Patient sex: M
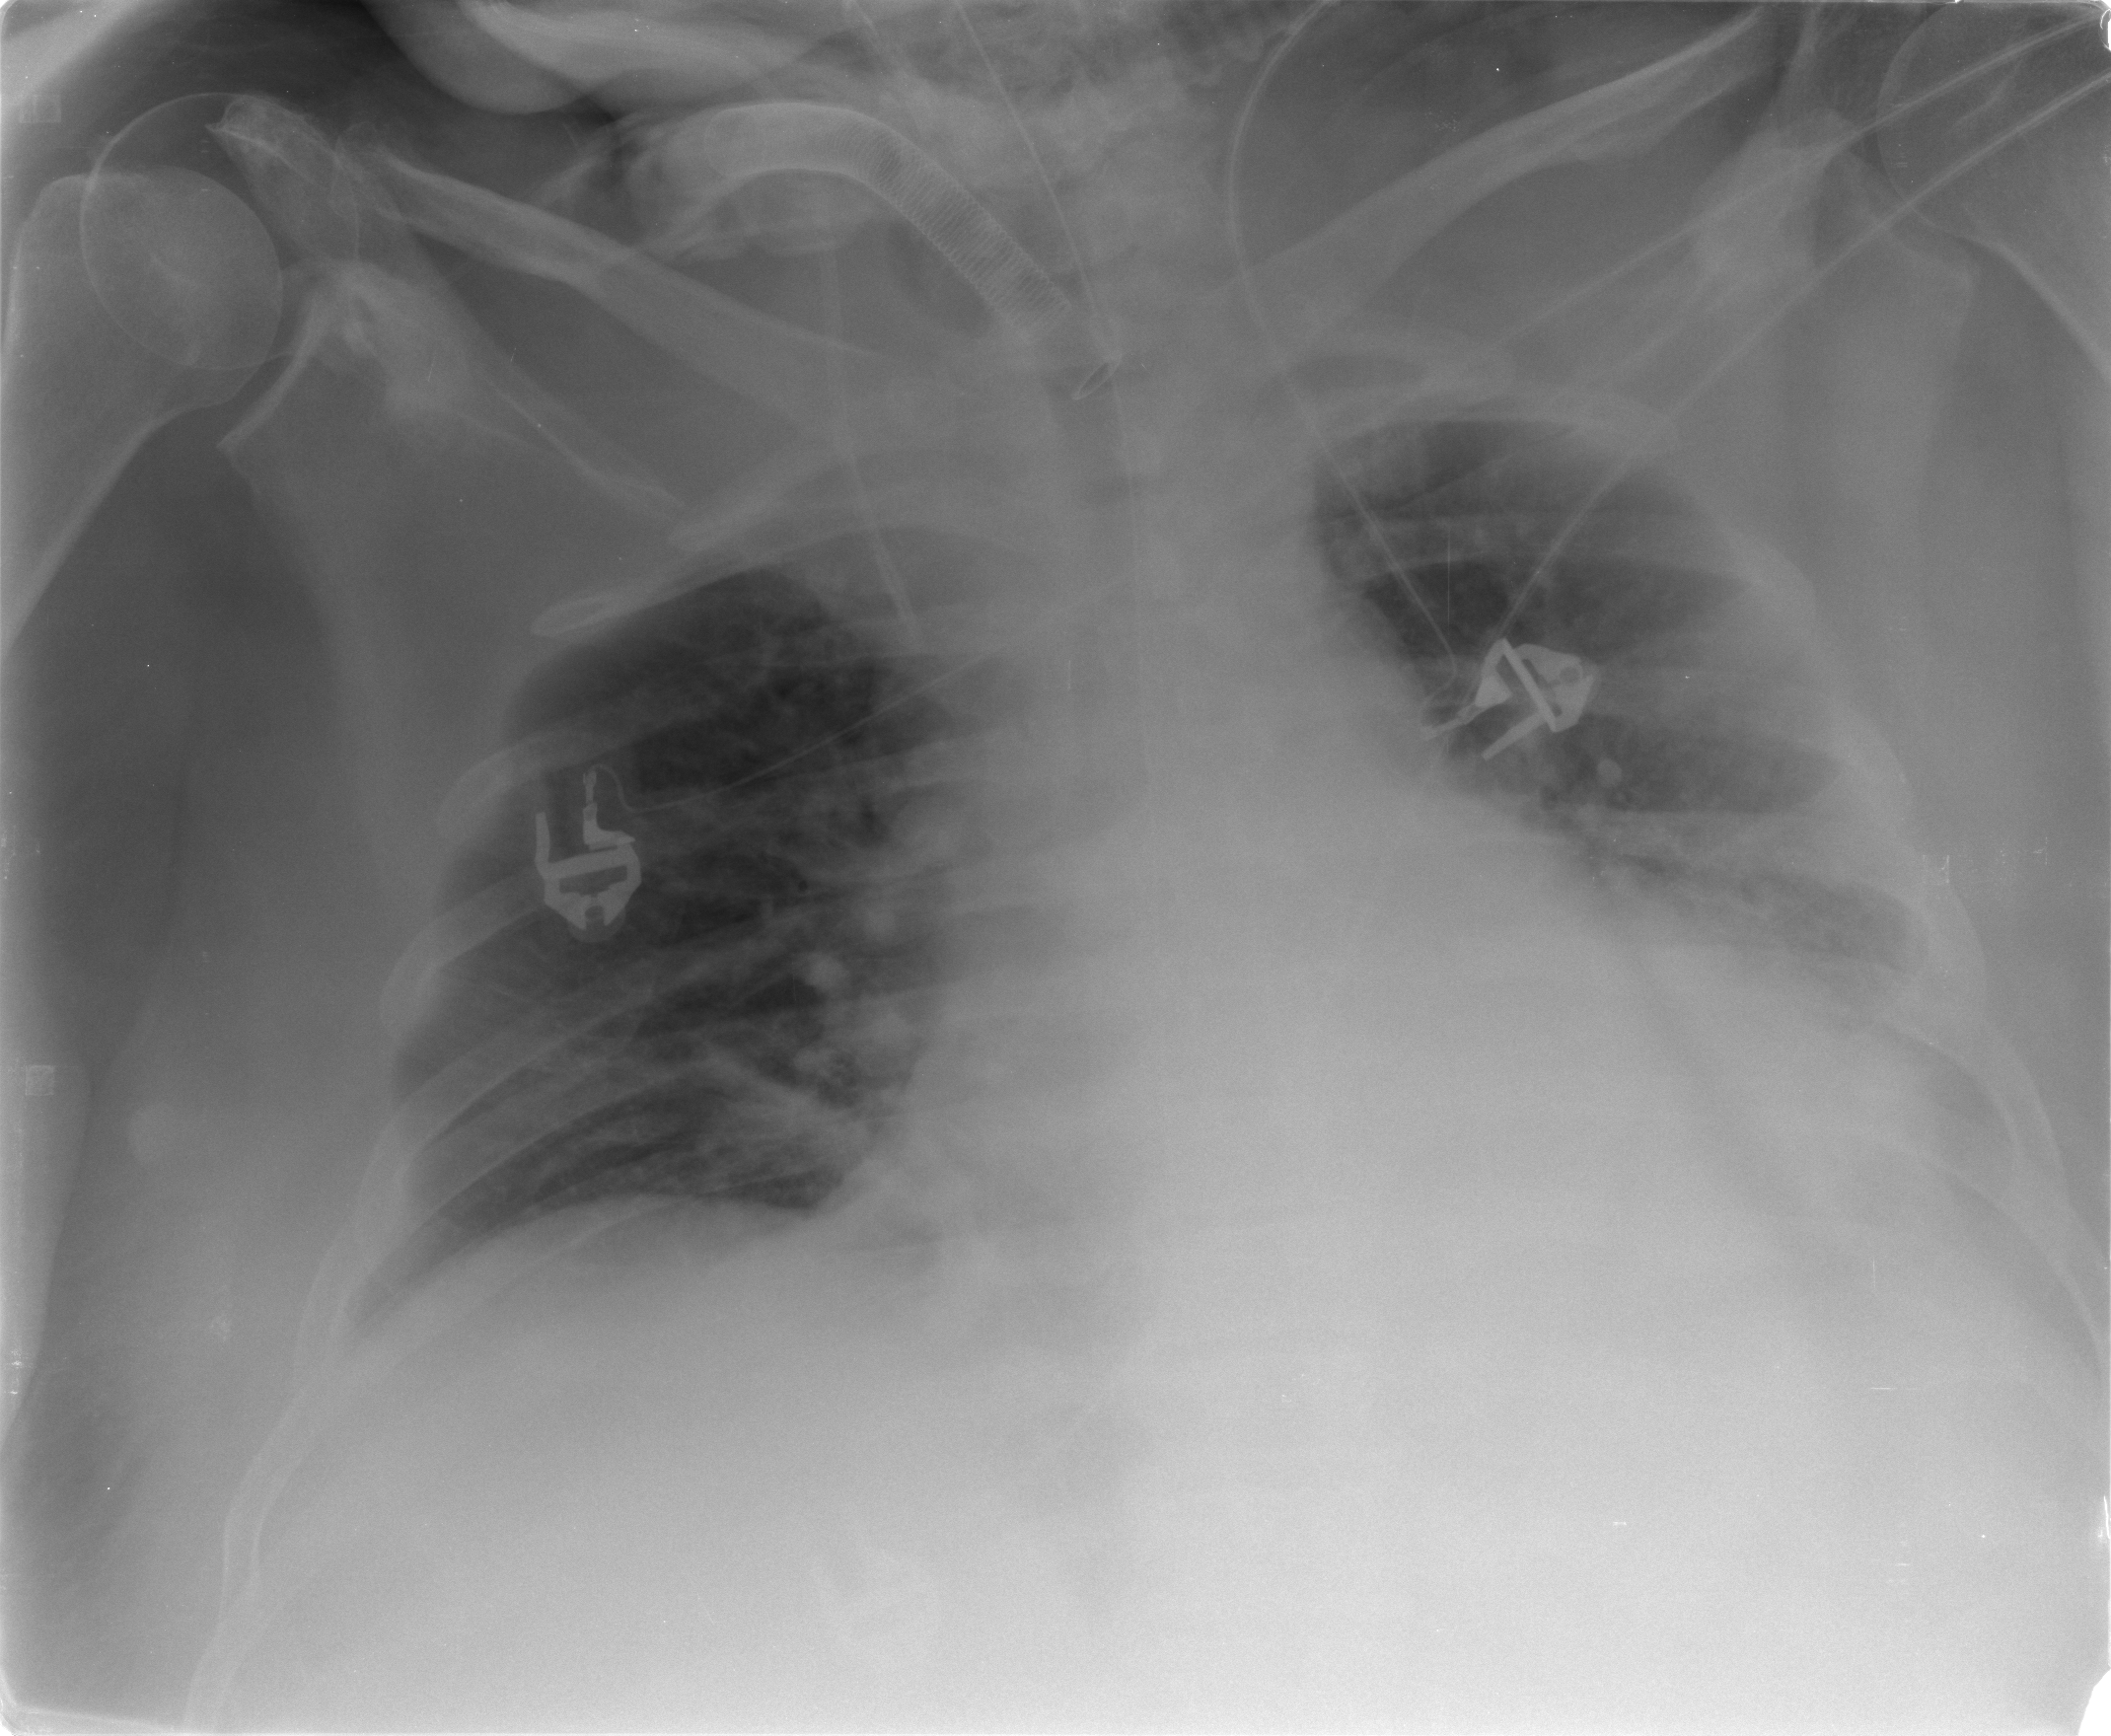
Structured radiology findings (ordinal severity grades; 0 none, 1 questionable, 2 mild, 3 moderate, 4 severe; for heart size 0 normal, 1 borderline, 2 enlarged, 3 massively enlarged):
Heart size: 3
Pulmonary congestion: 1
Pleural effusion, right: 0
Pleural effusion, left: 2
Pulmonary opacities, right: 0
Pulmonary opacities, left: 0
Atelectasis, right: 2
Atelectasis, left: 2